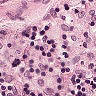
Metastatic tissue present: no